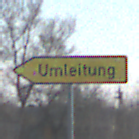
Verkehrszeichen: UmleitungswegweiserLinksweisend
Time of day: SunriseSunset
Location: Outdoor (Suburban)
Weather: PartlyCloudy
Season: Winter
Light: Natural